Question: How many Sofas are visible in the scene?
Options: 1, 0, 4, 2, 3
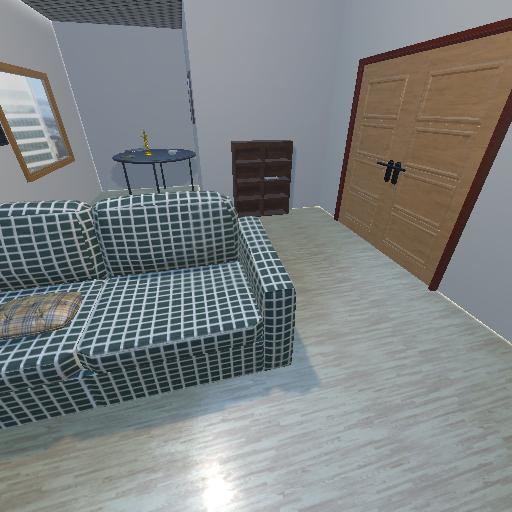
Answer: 1